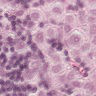
Metastatic tissue present: yes